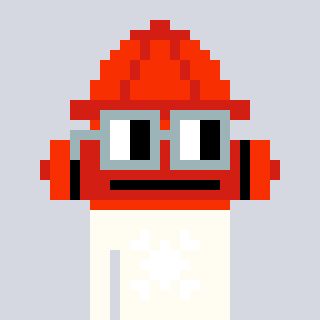
a pixel art character with square dark gray glasses, a fire hydrant-shaped head and a grayscale-colored body on a cool background